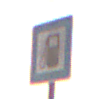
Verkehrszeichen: Tankstelle
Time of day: SunriseSunset
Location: Outdoor (Urban)
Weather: Clear
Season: NotSpecified
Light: Natural